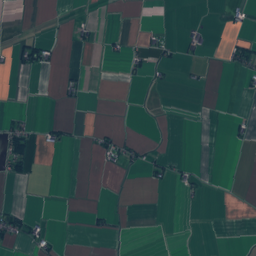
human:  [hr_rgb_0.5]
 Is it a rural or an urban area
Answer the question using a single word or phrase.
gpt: rural

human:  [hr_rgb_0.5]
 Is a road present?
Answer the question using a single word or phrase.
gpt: yes

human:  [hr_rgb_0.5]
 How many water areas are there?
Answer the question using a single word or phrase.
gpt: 18

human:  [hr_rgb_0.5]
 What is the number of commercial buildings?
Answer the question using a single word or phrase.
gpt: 3

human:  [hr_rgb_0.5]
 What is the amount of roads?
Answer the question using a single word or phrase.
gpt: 43

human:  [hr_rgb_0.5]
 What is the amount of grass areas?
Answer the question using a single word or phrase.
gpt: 52

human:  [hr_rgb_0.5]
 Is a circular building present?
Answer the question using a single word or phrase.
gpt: yes

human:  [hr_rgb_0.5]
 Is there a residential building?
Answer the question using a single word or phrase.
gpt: yes

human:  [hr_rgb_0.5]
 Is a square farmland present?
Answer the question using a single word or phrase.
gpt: no

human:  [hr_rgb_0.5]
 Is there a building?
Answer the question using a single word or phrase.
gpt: yes

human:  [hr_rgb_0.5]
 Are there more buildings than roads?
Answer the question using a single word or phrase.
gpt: yes

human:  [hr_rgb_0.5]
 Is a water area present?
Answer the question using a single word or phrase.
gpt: yes

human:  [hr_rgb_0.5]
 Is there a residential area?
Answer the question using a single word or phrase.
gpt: yes

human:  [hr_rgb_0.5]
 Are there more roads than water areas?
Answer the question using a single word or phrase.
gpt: yes

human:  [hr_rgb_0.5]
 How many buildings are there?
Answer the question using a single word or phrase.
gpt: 330

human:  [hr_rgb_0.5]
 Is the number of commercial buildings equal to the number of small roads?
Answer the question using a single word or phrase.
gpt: no

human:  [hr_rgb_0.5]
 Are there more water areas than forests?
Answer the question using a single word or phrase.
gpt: no

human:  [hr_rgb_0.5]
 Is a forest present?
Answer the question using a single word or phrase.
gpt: yes

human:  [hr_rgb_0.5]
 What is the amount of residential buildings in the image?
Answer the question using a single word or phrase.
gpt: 327

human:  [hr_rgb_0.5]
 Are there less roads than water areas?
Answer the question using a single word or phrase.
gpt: no

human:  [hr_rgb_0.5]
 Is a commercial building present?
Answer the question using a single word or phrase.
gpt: yes

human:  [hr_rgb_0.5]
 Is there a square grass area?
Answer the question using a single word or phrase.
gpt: no

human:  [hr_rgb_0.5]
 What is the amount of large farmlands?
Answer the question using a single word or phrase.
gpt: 97

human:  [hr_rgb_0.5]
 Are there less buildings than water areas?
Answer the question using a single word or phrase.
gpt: no

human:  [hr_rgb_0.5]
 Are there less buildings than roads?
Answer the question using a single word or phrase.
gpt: no

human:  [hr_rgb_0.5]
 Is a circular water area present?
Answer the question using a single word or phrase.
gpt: yes

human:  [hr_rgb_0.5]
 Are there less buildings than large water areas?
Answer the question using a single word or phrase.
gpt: no

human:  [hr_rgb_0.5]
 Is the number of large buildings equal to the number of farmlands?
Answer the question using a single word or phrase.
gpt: no

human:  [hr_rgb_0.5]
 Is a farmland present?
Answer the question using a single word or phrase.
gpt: yes

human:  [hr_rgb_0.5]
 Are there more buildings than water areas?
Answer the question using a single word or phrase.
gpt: yes

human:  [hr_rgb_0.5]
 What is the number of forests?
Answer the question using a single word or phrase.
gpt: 45

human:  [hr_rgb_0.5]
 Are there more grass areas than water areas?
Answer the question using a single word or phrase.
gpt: yes

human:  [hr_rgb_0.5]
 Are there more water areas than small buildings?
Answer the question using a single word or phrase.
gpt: no

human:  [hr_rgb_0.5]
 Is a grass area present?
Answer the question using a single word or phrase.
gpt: yes

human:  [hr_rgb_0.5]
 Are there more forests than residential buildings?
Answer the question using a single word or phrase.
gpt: no

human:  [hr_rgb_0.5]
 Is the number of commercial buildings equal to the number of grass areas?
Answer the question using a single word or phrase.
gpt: no

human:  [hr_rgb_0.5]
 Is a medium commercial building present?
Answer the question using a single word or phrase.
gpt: yes

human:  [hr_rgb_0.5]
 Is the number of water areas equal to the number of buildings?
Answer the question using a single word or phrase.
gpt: no

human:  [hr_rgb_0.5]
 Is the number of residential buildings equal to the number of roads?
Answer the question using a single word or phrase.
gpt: no

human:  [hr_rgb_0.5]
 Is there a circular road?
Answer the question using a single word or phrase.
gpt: no

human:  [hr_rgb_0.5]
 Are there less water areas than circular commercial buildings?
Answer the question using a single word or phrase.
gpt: no

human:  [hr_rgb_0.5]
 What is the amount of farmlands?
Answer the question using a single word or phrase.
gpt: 100

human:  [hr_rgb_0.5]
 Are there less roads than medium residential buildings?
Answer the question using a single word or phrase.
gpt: no

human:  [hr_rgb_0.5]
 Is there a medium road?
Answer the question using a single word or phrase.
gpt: no

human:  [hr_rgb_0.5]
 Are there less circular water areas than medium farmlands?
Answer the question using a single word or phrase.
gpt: no

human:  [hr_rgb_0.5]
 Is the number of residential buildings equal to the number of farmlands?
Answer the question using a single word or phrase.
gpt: no

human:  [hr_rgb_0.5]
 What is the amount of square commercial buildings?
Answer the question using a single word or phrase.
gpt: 0

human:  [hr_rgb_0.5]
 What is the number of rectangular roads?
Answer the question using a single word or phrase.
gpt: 0

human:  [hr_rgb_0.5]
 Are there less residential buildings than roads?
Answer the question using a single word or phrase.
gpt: no

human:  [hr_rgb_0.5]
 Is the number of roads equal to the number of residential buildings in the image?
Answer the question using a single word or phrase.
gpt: no

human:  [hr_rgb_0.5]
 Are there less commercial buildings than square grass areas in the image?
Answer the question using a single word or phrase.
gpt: no

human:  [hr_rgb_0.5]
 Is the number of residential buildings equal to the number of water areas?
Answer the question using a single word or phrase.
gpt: no

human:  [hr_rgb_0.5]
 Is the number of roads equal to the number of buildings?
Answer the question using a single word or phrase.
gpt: no

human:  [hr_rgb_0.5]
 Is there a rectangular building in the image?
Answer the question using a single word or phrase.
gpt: yes

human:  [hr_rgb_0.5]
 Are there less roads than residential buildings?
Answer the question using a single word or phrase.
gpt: yes

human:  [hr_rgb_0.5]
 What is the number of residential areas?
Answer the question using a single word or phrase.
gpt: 5

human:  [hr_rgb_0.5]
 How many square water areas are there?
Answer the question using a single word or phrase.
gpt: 5

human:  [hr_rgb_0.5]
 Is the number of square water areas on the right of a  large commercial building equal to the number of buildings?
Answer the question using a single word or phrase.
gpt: no

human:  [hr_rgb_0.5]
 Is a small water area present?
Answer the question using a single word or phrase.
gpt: yes

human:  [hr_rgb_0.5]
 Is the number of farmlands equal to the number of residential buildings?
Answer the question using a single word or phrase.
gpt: no

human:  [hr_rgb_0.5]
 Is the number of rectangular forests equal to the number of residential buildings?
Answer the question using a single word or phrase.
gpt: no

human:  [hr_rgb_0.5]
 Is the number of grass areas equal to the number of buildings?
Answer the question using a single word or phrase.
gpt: no

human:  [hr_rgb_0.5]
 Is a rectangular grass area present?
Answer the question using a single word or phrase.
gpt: yes

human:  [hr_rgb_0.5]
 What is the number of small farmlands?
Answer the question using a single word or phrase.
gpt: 2